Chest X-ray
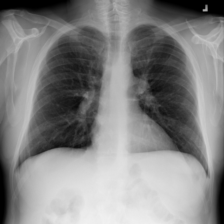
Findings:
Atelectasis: negative
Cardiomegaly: negative
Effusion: negative
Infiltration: negative
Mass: negative
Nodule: negative
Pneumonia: negative
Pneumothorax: negative
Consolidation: negative
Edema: negative
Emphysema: negative
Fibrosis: negative
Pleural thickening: negative
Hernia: negative